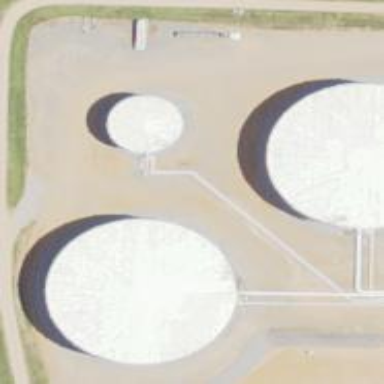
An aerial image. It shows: Storage tank created as man-made structure.